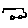
Label: car